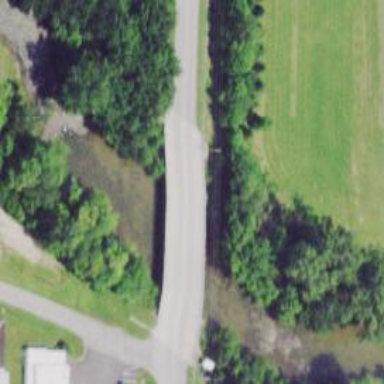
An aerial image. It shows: Tertiary road with bridge.